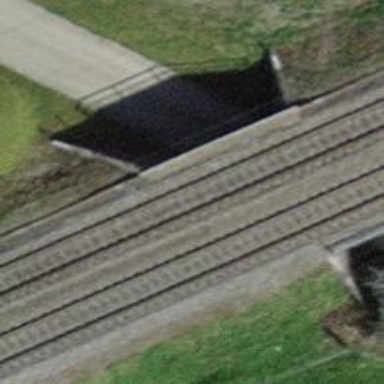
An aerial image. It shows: Bridge with electrified rail tracks and contact line.